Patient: sex F, age 66
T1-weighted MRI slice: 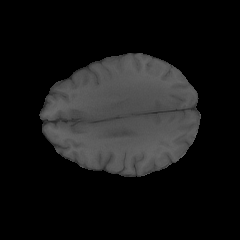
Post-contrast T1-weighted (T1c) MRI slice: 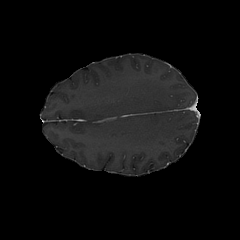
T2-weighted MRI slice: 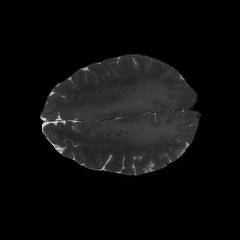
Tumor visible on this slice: yes
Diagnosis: Astrocytoma, IDH-wildtype
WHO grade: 2